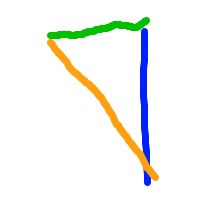
Shape: triangle